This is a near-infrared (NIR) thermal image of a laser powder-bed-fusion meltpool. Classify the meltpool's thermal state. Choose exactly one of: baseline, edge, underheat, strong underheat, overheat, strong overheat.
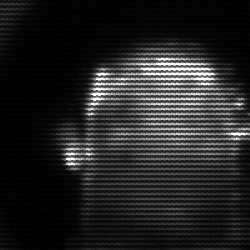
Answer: baseline